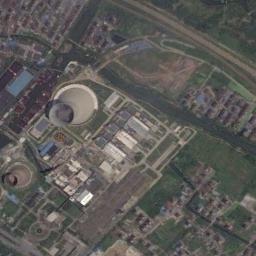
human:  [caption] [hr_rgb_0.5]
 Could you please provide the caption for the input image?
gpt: There is a round space next to this thermal power station .

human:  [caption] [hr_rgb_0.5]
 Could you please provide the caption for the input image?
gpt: In the thermal power station there are neatly planned plants and good greenery, there are two cooling towers and a chimney .

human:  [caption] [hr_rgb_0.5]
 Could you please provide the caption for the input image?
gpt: The thermal power station is on the grass next to some buildings .

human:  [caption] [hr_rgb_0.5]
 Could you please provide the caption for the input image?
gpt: Many buildings of different shapes are next to the thermal power station .

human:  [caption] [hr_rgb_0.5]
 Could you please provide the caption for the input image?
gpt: There are many buildings and some green meadows on the thermal power station .